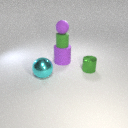
small purple rubber sphere above small green rubber cylinder